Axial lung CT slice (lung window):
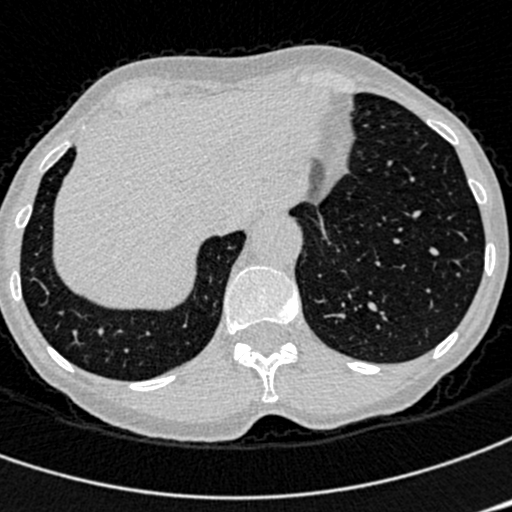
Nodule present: no